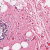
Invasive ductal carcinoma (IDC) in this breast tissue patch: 0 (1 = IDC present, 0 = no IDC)